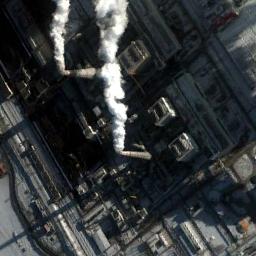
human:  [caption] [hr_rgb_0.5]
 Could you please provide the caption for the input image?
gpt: The thermal power station is next to some buildings with white mist above .

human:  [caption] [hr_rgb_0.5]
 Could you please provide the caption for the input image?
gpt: There is a round space next to this thermal power station .

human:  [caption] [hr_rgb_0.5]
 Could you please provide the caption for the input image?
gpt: There are many buildings of different shapes next to the thermal power station .

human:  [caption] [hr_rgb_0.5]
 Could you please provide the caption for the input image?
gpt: In the thermal power plant there are plants and machinery, and two chimneys emit smoke .

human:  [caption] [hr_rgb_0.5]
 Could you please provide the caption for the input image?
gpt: There are many buildings and two chimneys on the thermal power station .